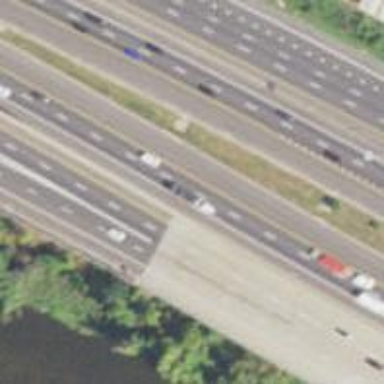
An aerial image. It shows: Motorway junction.